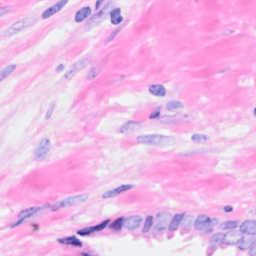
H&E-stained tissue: Breast